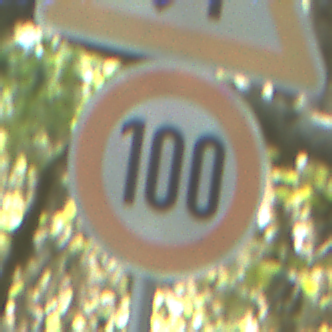
Verkehrszeichen: Geschwindigkeit100
Zusatzzeichen oben: Gegenverkehr
Umgebung: Outdoor, Nature
Tageszeit: Midday
Wetter: Clear
Licht: Natural
Jahreszeit: NotSpecified
Kontrast: LowContrast